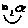
Label: smiley face